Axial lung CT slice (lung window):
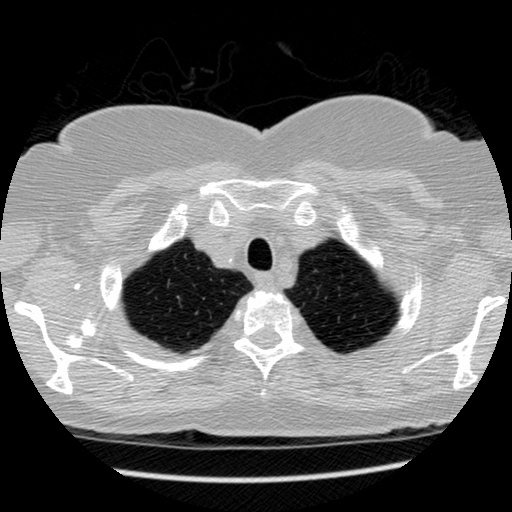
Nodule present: no